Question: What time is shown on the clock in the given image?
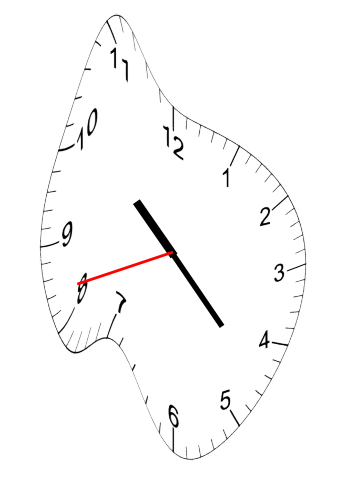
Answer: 10:22:42